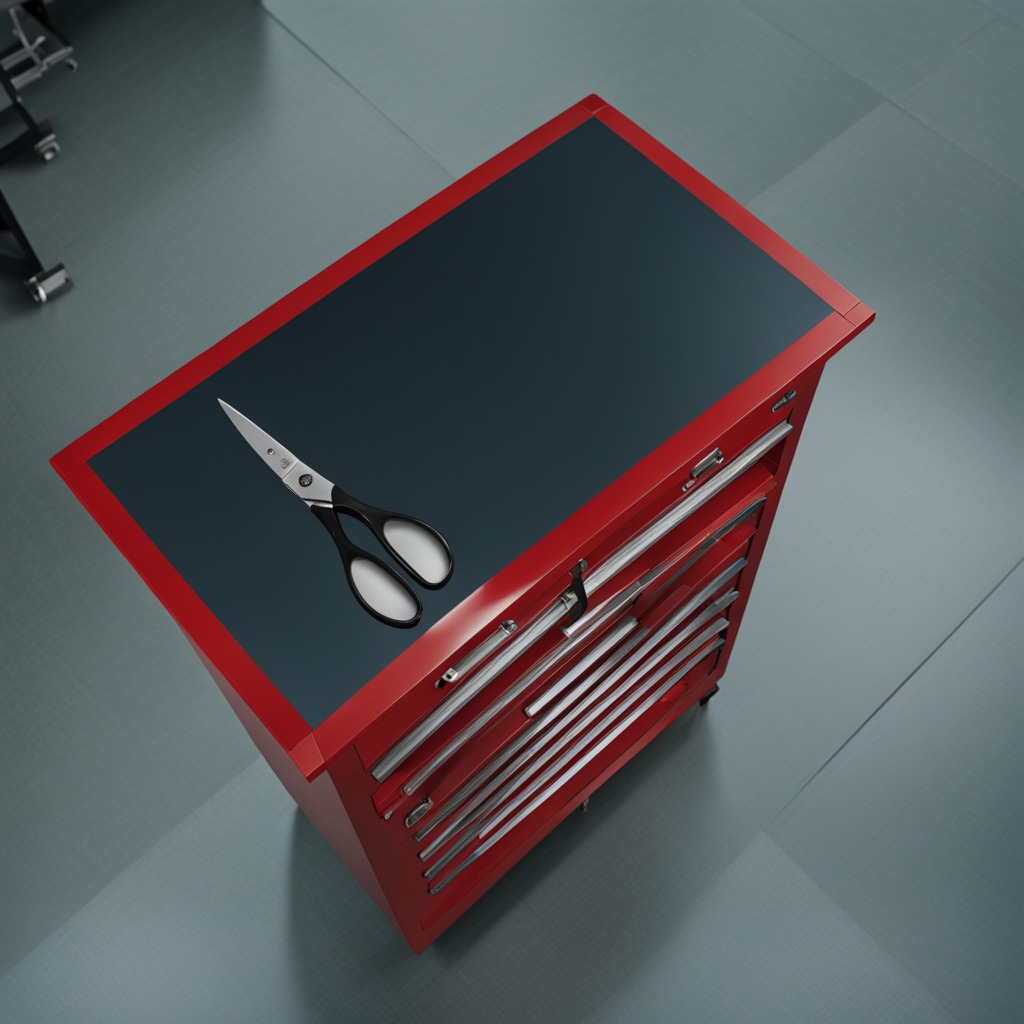
A scissor lies on the toolbox surface.